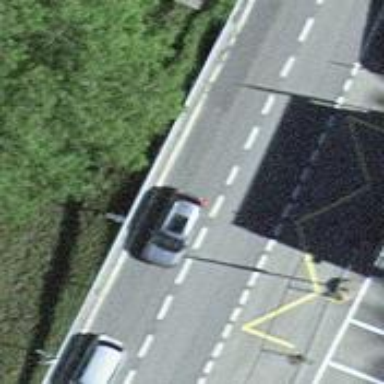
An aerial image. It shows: Bus stop equipped with public transport stop position.